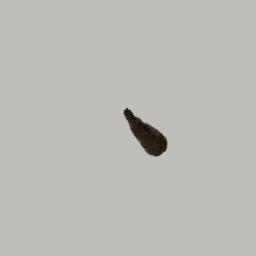
Label: nature